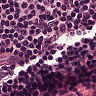
Metastatic tissue present: no